Question: What is the number of red dots?
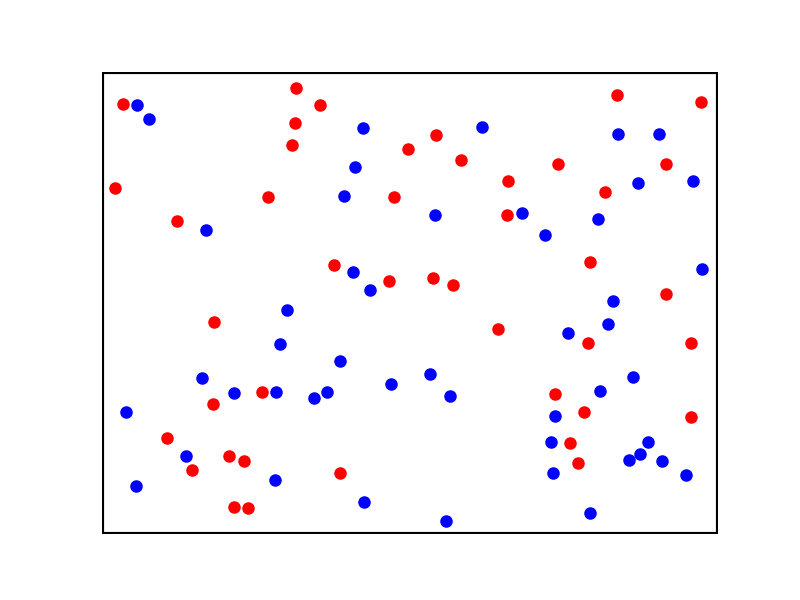
Answer: 43